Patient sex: F
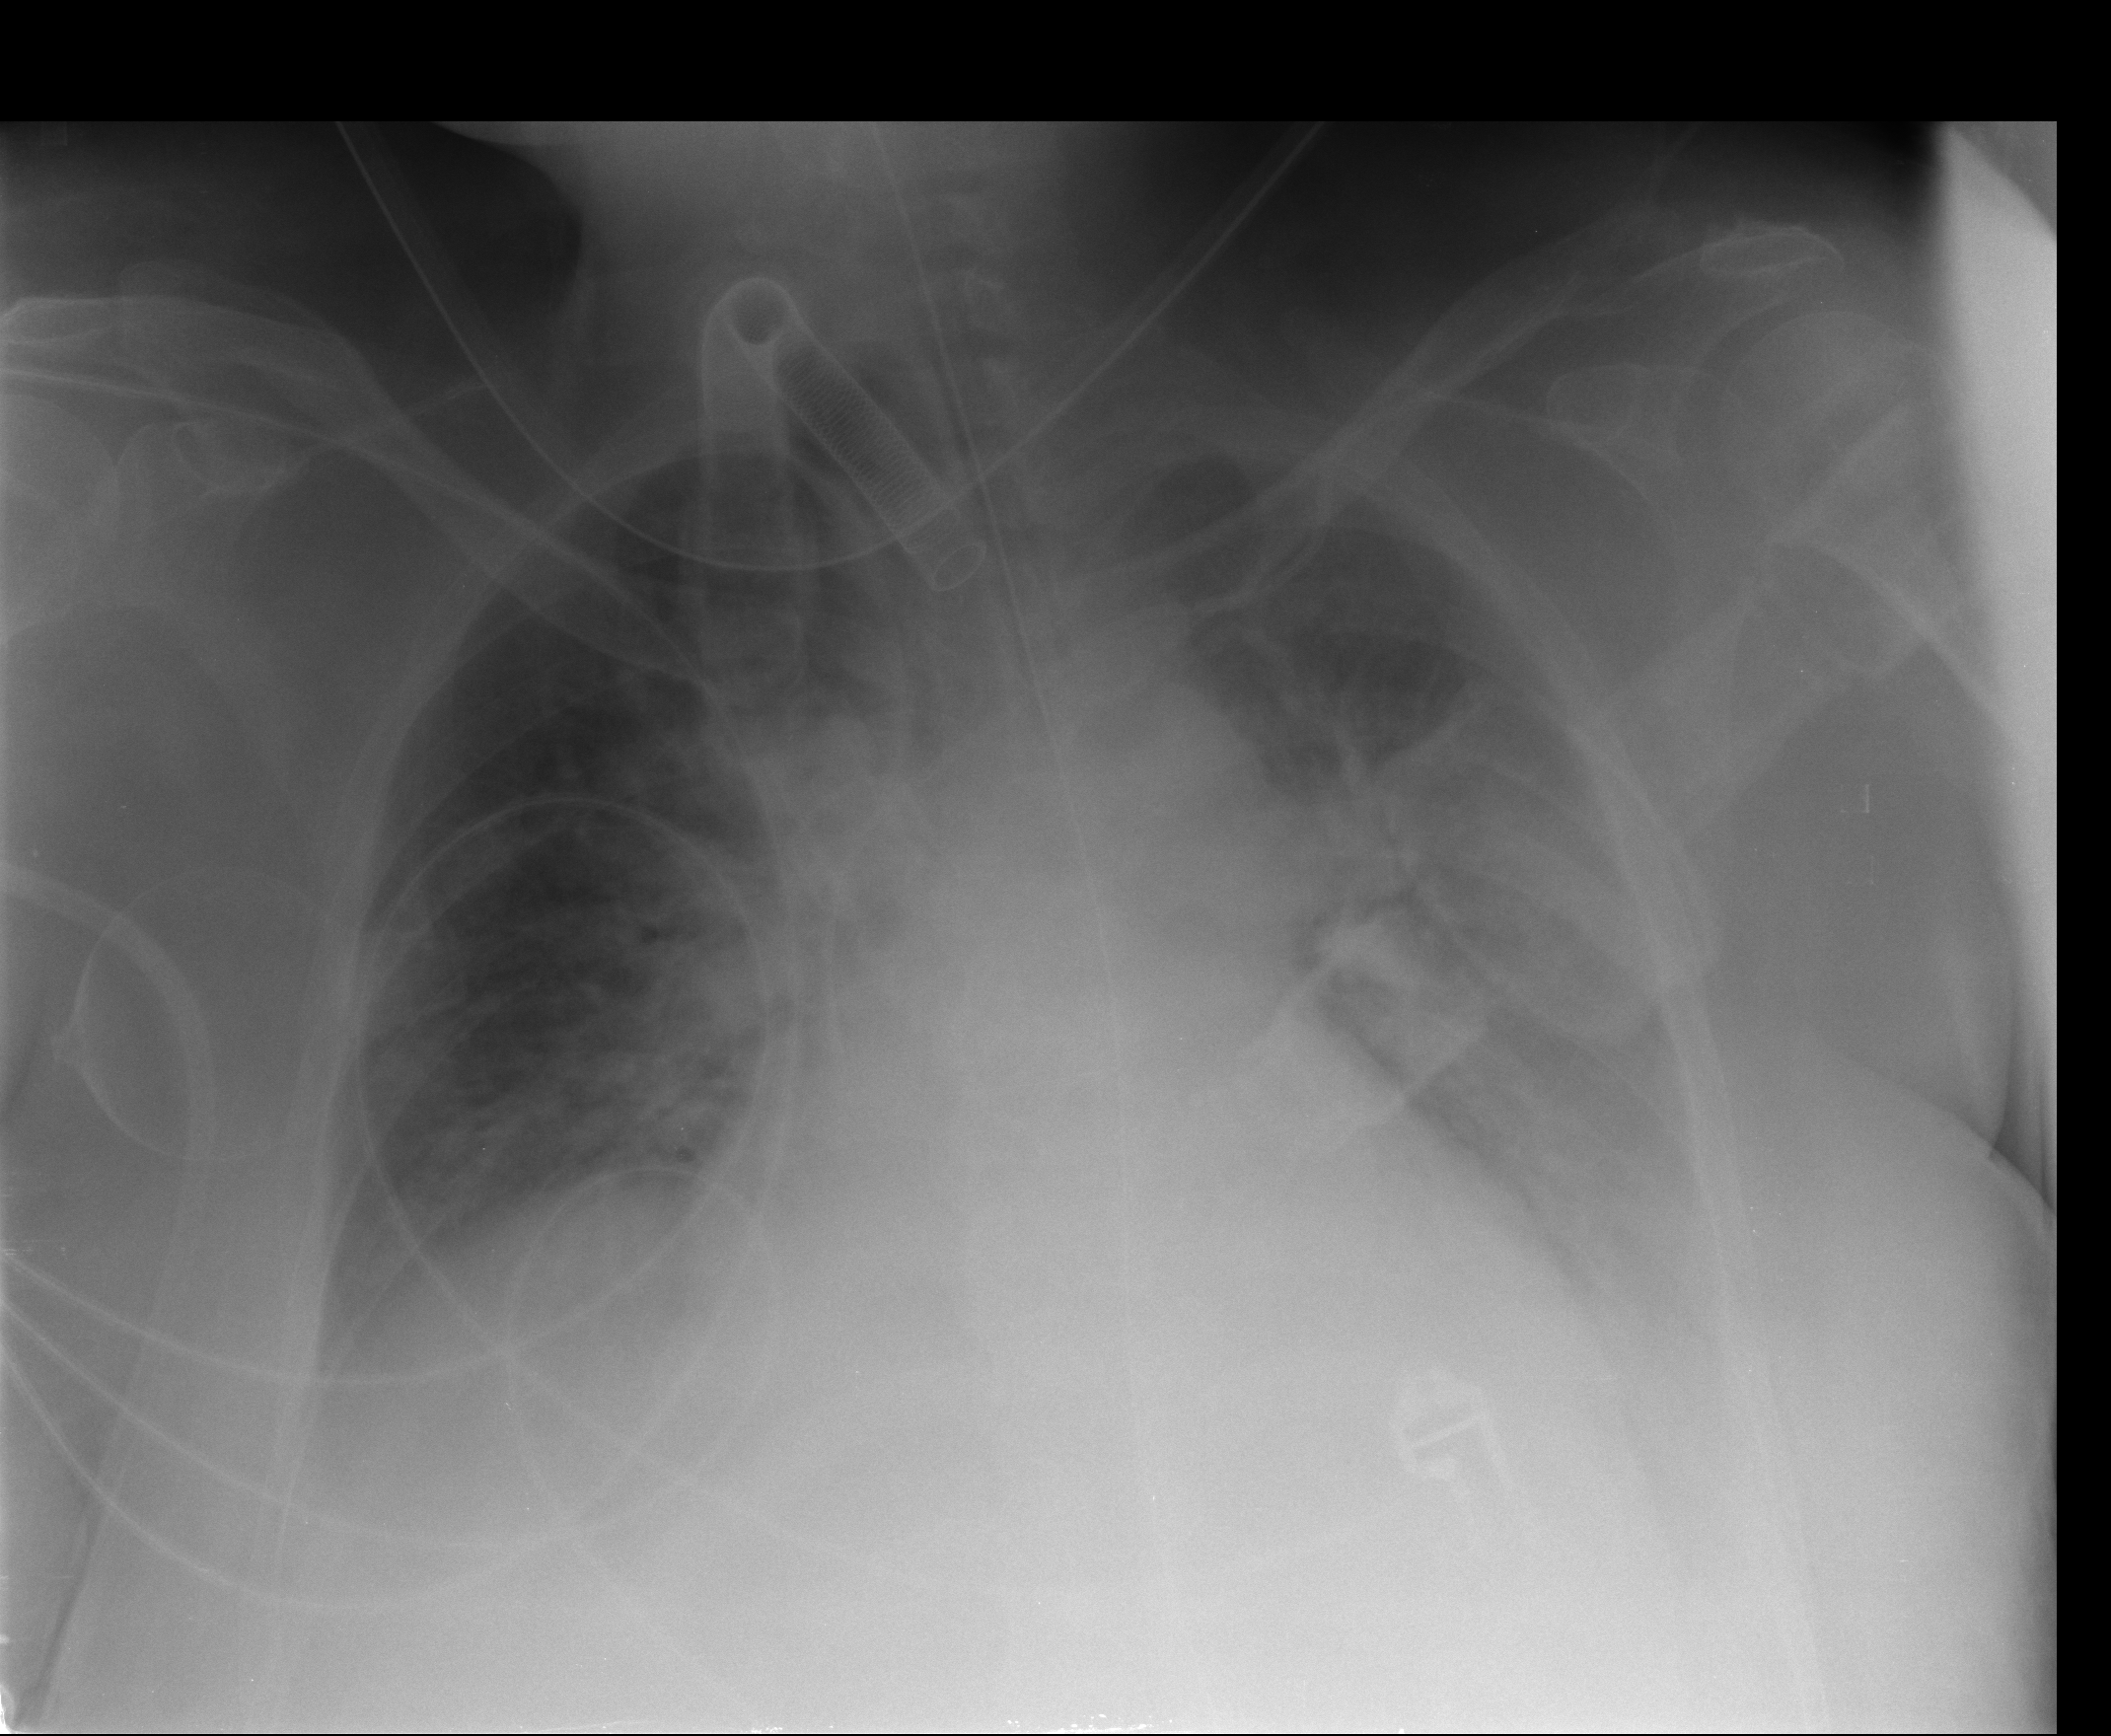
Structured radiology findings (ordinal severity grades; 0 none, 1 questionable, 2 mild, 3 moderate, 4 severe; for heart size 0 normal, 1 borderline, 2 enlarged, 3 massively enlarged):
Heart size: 2
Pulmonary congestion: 3
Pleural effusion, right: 1
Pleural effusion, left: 2
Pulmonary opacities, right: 2
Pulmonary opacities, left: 2
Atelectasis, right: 2
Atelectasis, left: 2